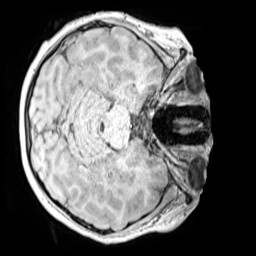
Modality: MP2RAGE
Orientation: axial
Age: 12
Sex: female
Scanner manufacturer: siemens
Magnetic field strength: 3 T
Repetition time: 4 s
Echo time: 0.00299 s